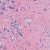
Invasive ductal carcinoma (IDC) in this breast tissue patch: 1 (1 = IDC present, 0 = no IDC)